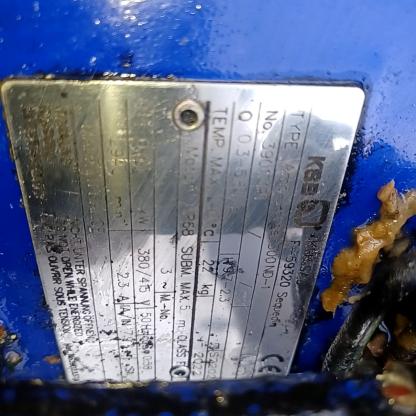
Klasa: tabliczka-znamionowa